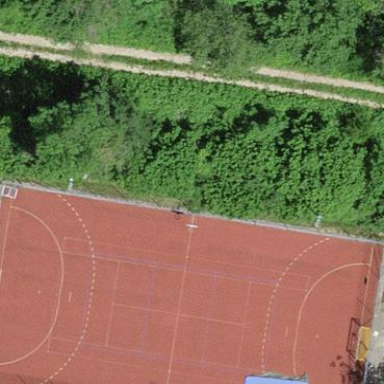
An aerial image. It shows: Multi-sport pitch for leisure and various sports activities.